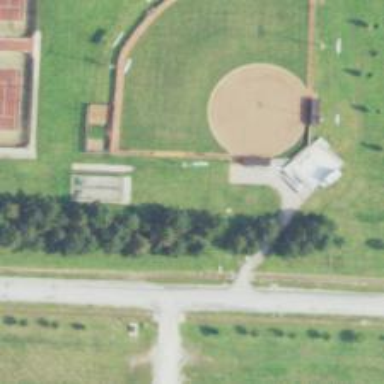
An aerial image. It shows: The baseball pitch is the softball field of Bowling Green State University.